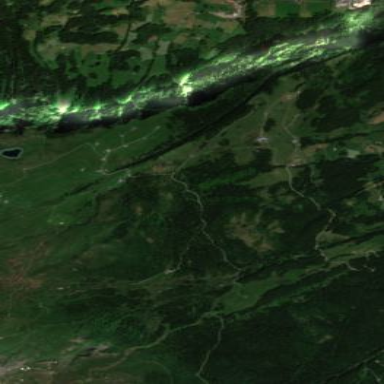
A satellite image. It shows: Forest area.